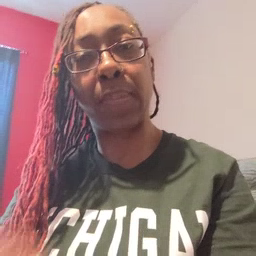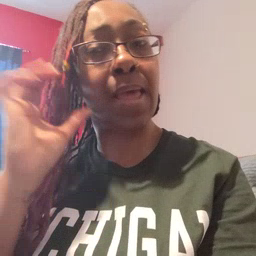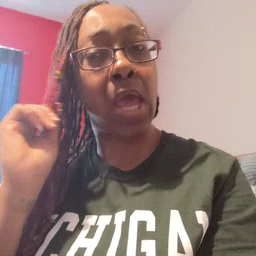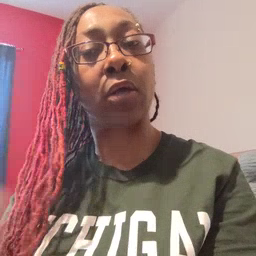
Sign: hair